Question: I have this case :

'UserSettings' is not really a junction table since it only has one FK, which is gonna be unique, one 'UserSettings' for one User. Should 'UserSettings' have 'UserId' marked as Primary Key even if 'UserId' is a unique FK or is it unnecessary ?
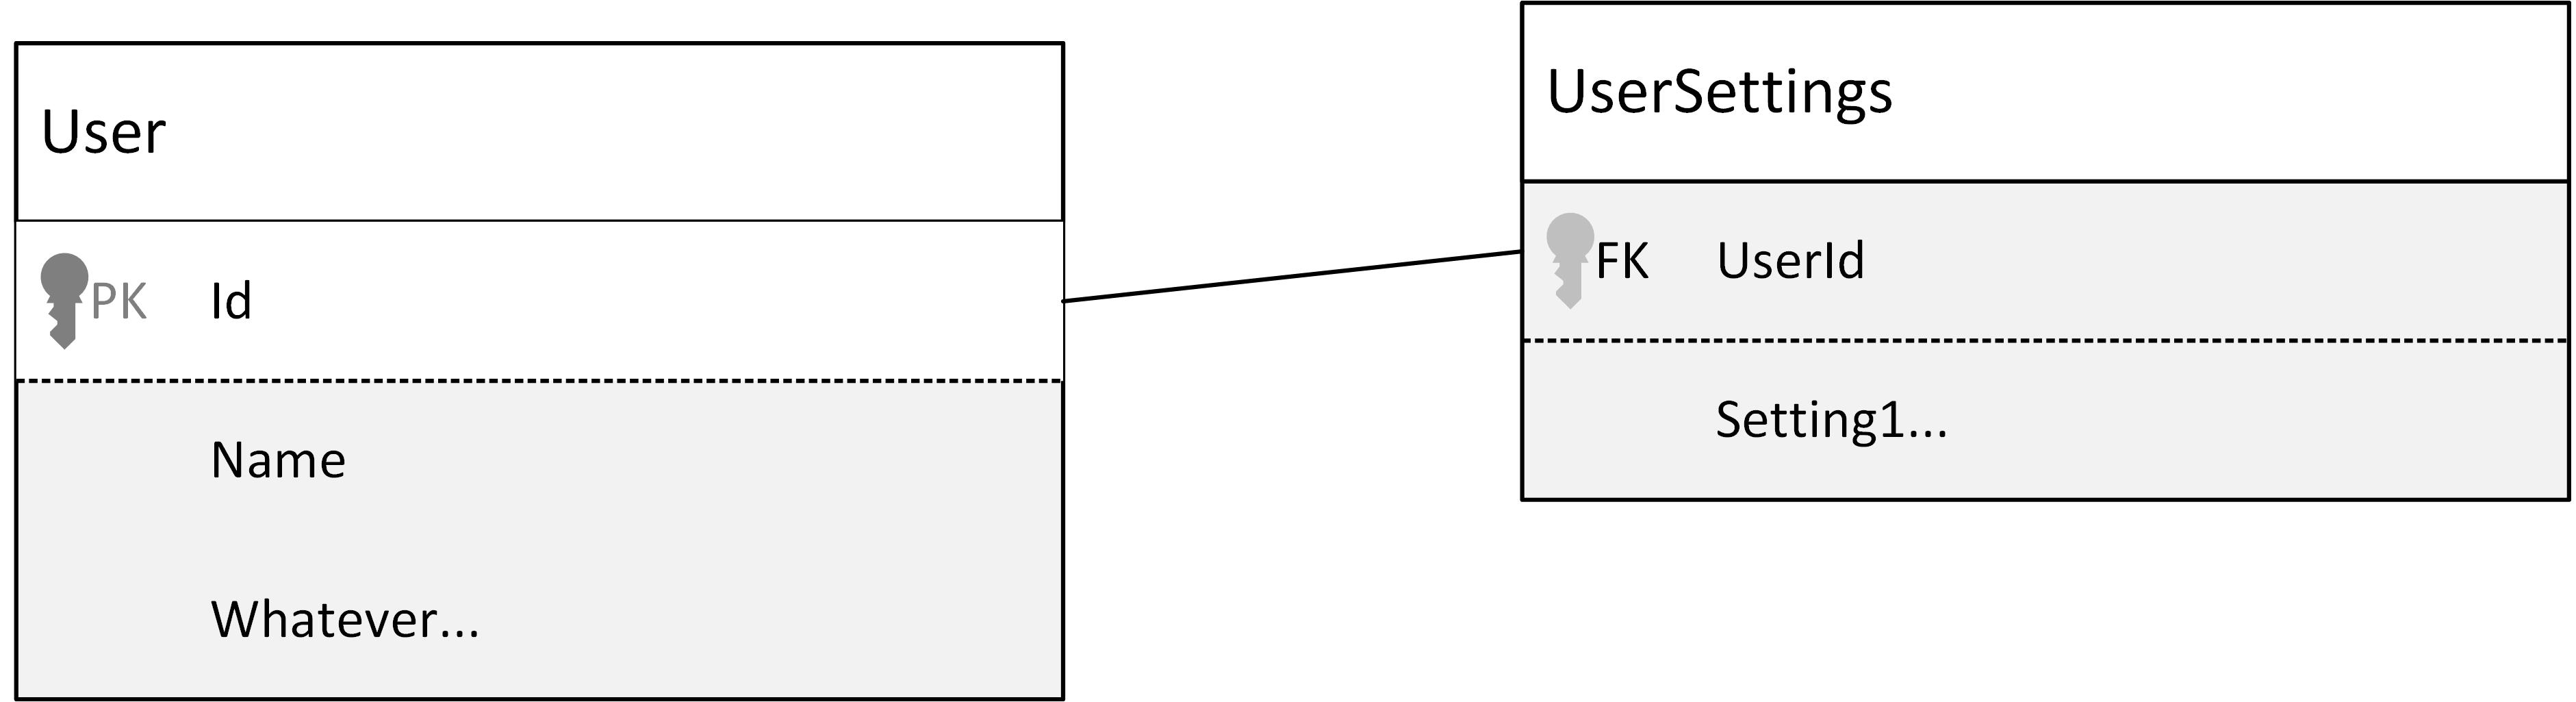
Answer: If you want to ensure this "which is gonna be unique" requirement then you'll need to define UserID either as UNIQUE or as Primary Key constraint.